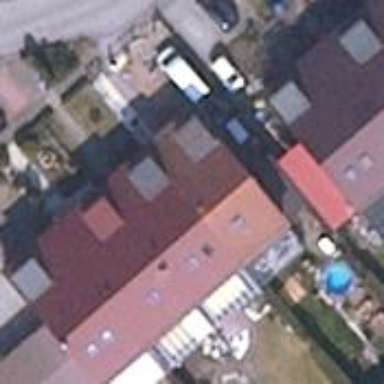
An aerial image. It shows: Terrace building.